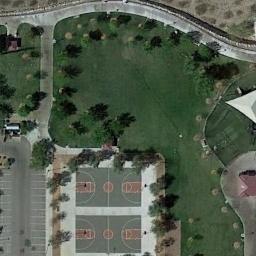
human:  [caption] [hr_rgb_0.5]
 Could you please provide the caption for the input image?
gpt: Next to the lawn is the basketball courts,Which is adjacent to the parking lot .

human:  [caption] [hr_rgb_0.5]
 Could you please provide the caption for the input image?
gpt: Two basketball courts surrounded by some trees and a parking lot beside .

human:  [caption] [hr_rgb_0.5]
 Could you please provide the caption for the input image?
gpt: There are two basketball courts between the parking lot and grass with a road pass by .

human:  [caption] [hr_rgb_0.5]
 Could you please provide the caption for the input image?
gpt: There are two basketball courts beside the green land .

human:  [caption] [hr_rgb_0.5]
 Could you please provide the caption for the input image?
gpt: Many trees are near two basketball courts .